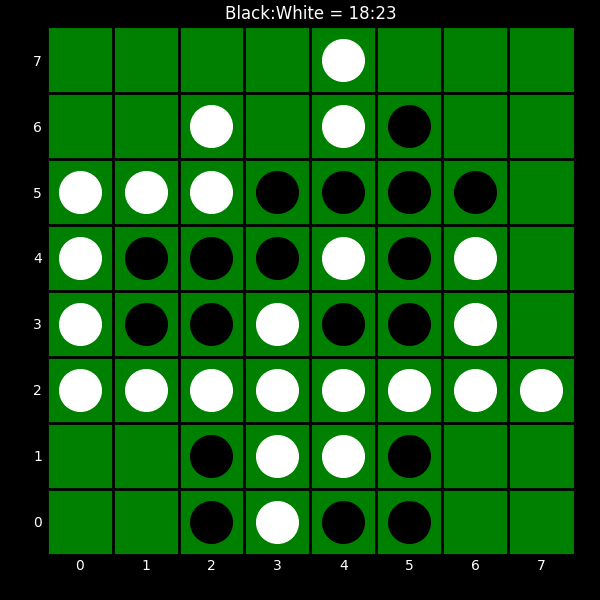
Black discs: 18
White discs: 23